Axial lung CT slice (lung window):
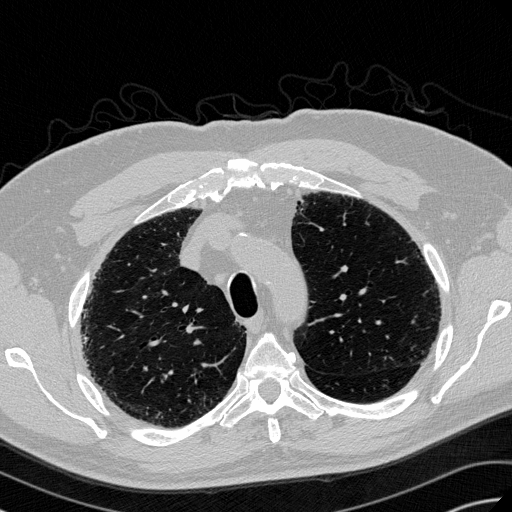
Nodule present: no